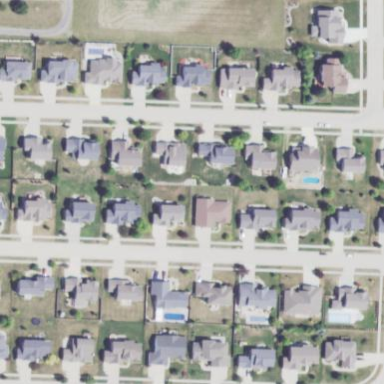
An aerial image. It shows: Neighbourhood with single-family residential houses.